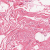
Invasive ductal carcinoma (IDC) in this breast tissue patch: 0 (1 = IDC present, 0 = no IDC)